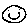
Label: smiley face